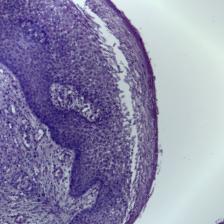
Diagnosis: OSCC